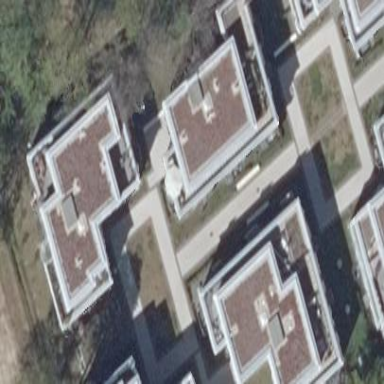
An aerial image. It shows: Apartment building with flat roof.